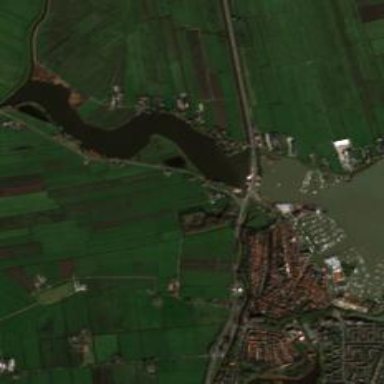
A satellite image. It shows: Canal.